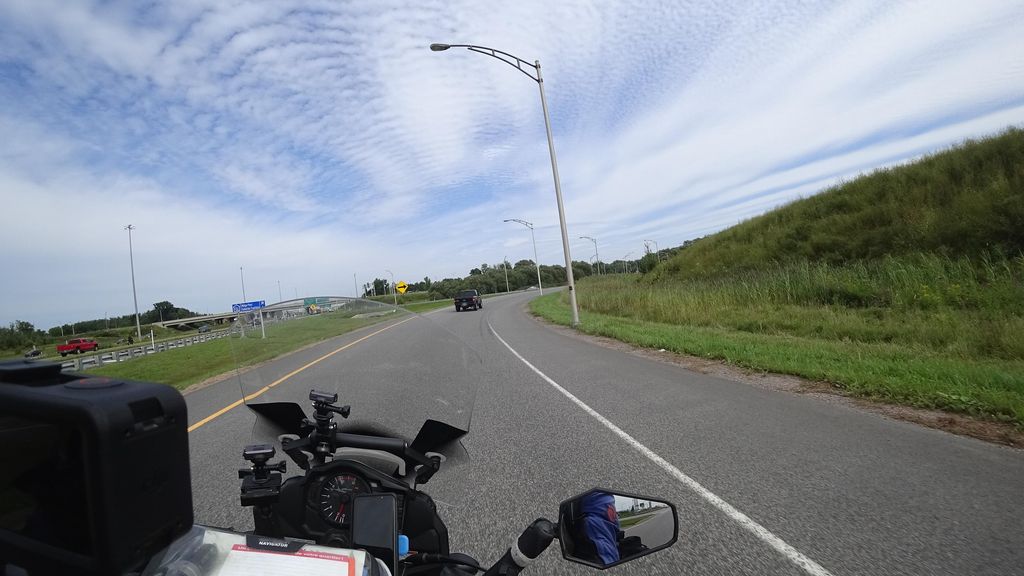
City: quebec_city